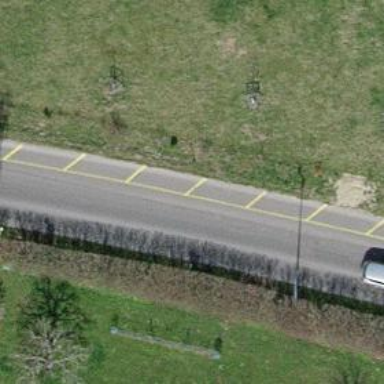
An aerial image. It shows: Tertiary road with asphalt surface.